Current action and preconditions to check: trajectory_clear

Your task: For each precondition in the list above, predict whether it will hold at this action.

Consider the current scene as observed from the mobile robot's camera, and analyze the predicted future states of all dynamic agents (e.g., people, animals, vehicles, or any moving entities) within the NEXT SECOND.

IMPORTANT: Only answer "very likely" if you are absolutely certain—based on strong, clear evidence—that a dynamic agent will violate the precondition in the predicted future state. Do NOT answer "very likely" for unlikely, ambiguous, or low-probability risks.

Ask yourself for each precondition: Is there a high probability, with clear and convincing evidence, that the predicted future states of any dynamic agent will interfere with the predicted future state of the currently executing action within the NEXT SECOND, causing that precondition to fail?

Assess the risk level based on these predictions. Use "likely" or "very likely" if motions create a clear risk of interference.

Use "neutral" or "improbable" if agents are nearby but their predicted paths are clearly diverging or non-conflicting.

Failure Risk Categories: "very improbable", "improbable", "neutral", "likely", "very likely"

Answer Format: Output ONLY the probability_of_failure value from these categories: "very improbable", "improbable", "neutral", "likely", "very likely"

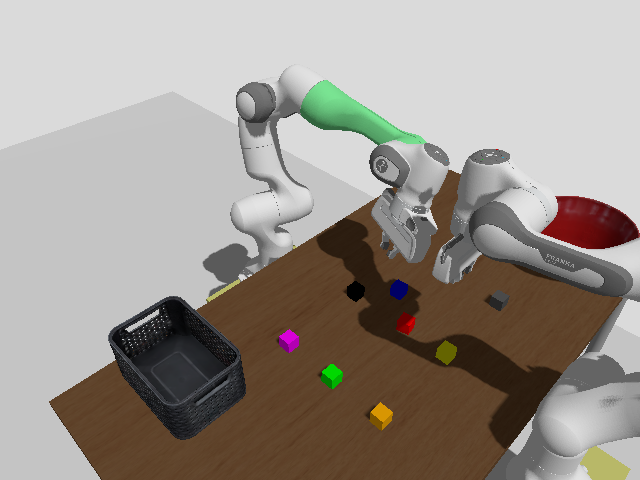

Answer: neutral